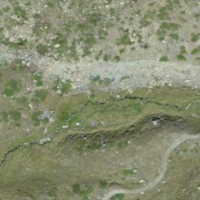
EUNIS habitat code: 26
Species observed at this site:
Chamaenerion dodonaei